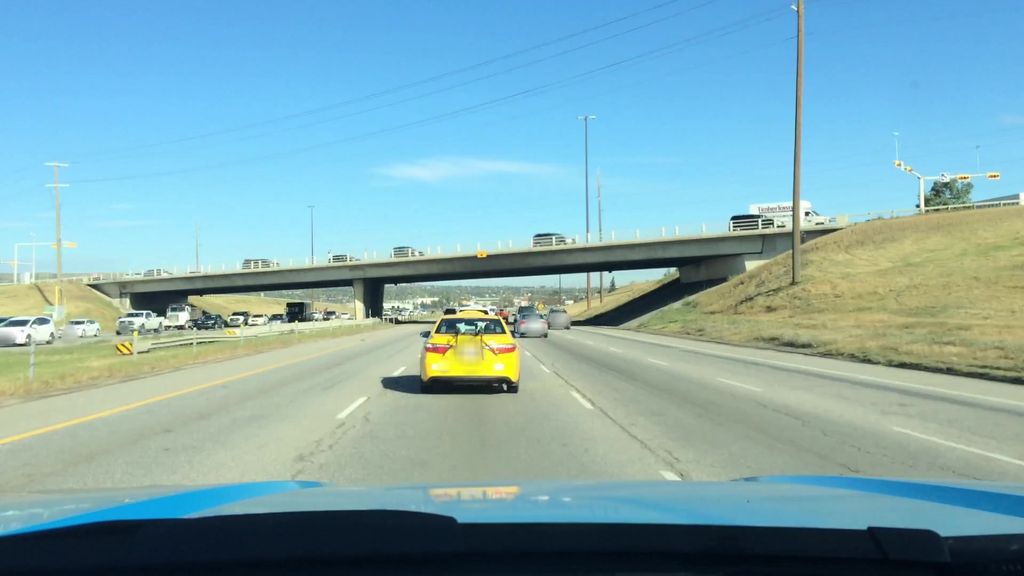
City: calgary